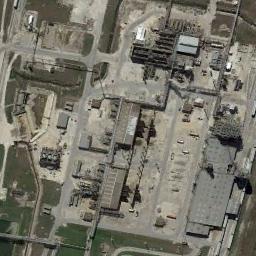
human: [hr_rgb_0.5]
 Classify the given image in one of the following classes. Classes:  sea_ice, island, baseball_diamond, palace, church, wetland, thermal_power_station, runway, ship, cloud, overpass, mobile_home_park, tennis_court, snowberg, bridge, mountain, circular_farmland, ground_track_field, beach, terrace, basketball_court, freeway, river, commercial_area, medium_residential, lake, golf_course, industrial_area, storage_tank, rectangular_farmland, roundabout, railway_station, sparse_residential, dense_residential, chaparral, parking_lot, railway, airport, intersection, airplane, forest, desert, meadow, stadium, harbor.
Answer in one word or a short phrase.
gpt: industrial_area